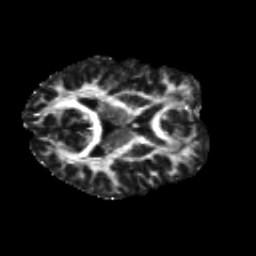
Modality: FA
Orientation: axial
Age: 28
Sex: male
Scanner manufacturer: siemens
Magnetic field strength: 3 T
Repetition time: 8.8 s
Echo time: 0.085 s